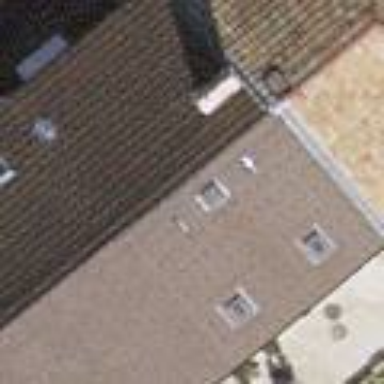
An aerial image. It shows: Gabled roof apartments building.